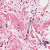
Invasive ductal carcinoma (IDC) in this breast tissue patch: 0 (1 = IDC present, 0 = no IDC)